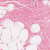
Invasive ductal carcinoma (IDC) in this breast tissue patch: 0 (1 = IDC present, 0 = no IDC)